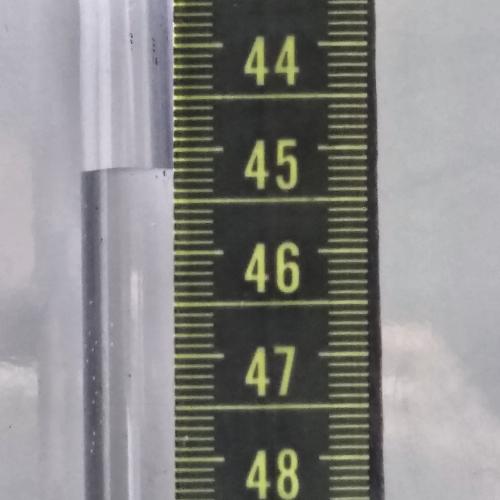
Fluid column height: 45.2 cm